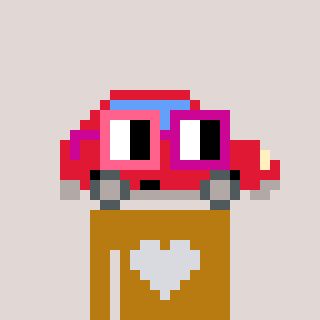
a pixel art character with square pink and red glasses, a car-shaped head and a gold-colored body on a warm background